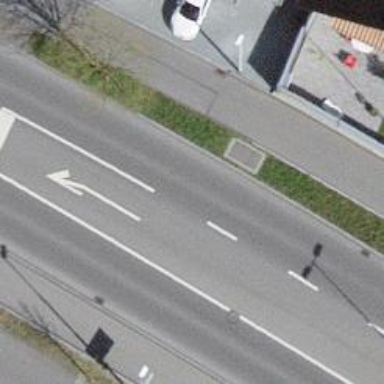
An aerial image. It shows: Primary highway with cycle track on the right side.